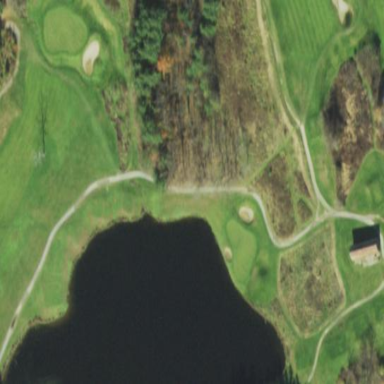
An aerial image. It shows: Golf rough area.